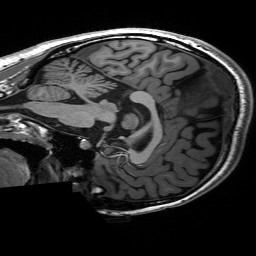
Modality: T1w
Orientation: sagittal
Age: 19
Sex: female
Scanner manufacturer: siemens
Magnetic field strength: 3 T
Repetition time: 2.53 s
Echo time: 0.00227 s